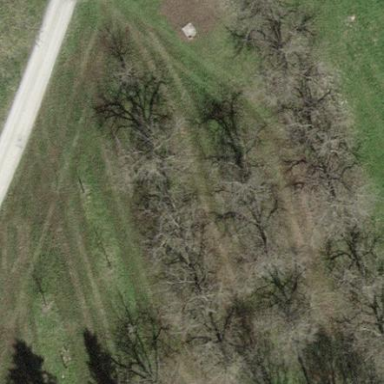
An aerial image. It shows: Orchard.